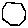
Label: hexagon